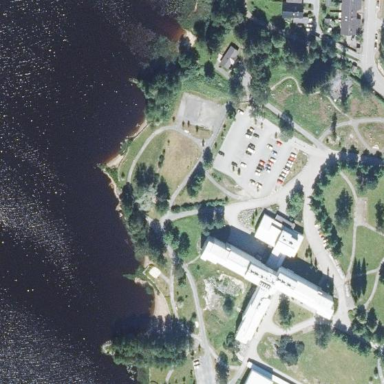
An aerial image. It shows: Hospital providing healthcare services.